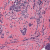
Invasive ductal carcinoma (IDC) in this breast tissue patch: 1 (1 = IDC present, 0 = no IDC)